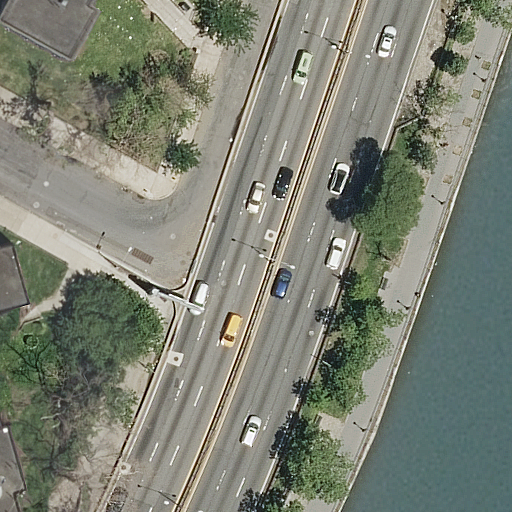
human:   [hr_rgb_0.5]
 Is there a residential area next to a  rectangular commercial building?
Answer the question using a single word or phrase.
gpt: no

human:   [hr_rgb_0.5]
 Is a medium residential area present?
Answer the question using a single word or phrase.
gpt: no

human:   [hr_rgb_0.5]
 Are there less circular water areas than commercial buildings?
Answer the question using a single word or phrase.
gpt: no

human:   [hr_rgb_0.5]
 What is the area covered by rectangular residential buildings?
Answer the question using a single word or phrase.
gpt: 0m2

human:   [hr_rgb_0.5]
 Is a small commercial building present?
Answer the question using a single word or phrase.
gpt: no

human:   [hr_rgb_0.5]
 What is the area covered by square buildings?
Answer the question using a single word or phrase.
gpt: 0m2

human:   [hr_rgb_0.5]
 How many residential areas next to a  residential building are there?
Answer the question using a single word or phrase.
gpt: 2

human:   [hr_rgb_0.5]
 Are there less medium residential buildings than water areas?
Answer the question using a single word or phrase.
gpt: yes

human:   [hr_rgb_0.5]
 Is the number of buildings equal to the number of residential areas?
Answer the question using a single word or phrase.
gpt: yes

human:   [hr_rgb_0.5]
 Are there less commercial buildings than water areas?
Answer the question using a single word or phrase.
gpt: yes

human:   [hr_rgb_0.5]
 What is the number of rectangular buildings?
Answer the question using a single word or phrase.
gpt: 0

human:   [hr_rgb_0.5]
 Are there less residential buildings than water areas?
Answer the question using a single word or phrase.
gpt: no

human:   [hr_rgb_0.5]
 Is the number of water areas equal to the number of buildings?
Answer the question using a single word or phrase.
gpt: no

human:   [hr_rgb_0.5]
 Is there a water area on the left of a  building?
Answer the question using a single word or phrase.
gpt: no

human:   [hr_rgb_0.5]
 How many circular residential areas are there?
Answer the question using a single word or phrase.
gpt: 0

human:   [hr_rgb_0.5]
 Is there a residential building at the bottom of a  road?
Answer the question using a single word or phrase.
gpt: yes

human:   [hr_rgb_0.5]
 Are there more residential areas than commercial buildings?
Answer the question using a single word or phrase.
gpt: yes

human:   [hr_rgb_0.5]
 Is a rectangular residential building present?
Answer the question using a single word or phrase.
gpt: no

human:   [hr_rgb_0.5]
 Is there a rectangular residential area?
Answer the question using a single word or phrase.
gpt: yes

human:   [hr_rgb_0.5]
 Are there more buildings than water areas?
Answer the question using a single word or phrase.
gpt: yes

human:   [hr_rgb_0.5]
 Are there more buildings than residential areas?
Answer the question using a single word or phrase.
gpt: no

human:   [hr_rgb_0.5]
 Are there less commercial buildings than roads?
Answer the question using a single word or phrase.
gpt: yes

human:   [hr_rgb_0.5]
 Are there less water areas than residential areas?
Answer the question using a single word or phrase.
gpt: yes

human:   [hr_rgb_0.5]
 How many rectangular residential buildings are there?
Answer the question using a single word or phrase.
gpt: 0

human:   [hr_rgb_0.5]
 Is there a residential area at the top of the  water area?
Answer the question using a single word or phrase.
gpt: yes

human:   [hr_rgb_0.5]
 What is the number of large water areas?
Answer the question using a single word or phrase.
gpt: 1

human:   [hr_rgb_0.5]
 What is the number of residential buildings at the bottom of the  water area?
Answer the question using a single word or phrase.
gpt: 1

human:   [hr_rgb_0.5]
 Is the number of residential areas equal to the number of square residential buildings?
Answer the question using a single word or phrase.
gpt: no

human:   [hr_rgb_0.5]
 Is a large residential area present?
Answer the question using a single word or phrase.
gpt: yes

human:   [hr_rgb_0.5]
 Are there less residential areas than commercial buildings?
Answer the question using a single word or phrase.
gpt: no

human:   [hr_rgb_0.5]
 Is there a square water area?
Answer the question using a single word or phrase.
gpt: no

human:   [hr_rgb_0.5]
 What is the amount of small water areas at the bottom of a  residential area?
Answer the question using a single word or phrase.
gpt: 0

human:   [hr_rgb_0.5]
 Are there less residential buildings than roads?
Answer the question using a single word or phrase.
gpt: yes

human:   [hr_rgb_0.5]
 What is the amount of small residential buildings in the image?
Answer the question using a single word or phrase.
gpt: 0

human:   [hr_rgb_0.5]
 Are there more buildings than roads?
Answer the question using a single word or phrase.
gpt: no

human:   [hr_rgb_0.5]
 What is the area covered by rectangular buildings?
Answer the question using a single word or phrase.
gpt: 0m2